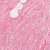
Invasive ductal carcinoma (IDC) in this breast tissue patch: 0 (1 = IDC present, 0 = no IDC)